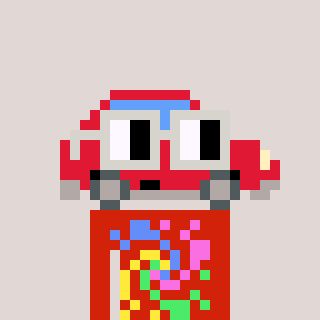
a pixel art character with square light gray glasses, a car-shaped head and a red-colored body on a warm background